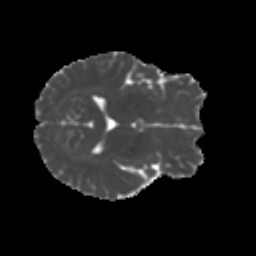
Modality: MD
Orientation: axial
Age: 25
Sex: female
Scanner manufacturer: ge
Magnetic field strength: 3 T
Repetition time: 7.8 s
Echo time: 0.0606 s